Interaction volume radius: 10 \u00c5
Interaction volume height: 15 \u00c5
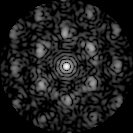
Disorder parameter: 0.5757